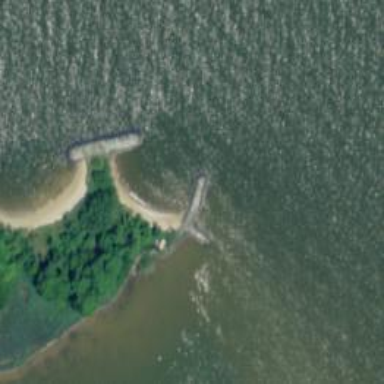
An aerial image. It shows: Breakwater structure.